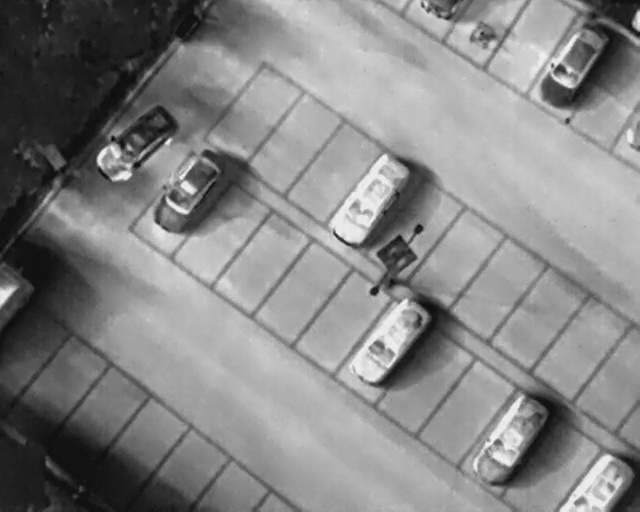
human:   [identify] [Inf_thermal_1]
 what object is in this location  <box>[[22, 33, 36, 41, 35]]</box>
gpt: <ref>1 large car at the left</ref>

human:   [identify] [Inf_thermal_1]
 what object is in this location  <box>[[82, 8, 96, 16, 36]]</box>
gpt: <ref>1 large car at the top right</ref>